Question: I have a randomized recursive backtracking algorithm to generate Sudoku puzzles (see <URL>:

I would like to improve the algorithm by simply timing it out after ms, and restarting with a new random seed. To prevent this from repeating infinitely, I would either stop after tries or increase after each failed try. If is much larger than the median, there's a good chance of getting a much faster run on a subsequent try.
Questions:
1. How can I adjust the timeout period t for different processors? Is there a fast, reliable way to benchmark processor performance prior to each run? Alternatively, should I adapt to the processor over several runs, for instance using the mean runtime of all previous runs? I am running this on Android, if that's relevant.
2. Is there a better strategy entirely to avoid the long tail in the distribution of the runtimes?
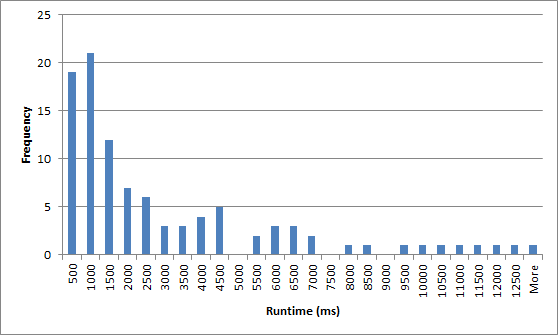
Answer: Since your algorithm is recurisve, why not establish a maximum recursion depth? If the particular random seed leads to a recursion depth that you have empirically established to be high enough that you will hit the long tail, abort at that point.
By visual approximation, it looks like after 4500ms you will not get significant returns on your investment for the given seed. Rerun that benchmark also tracking recursion depth, and see what that number is. I would run more than 100 samples, though.
That solution is CPU speed independent.